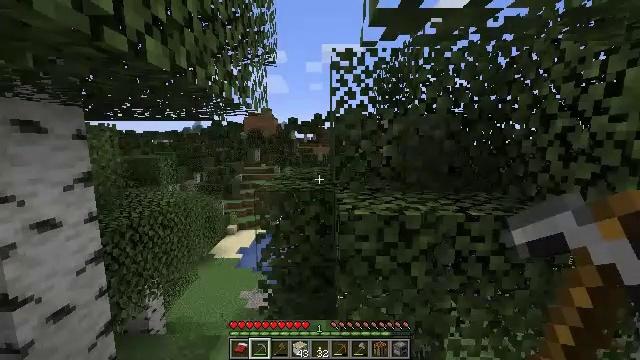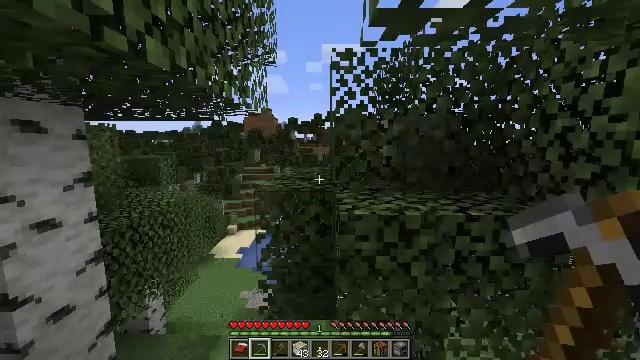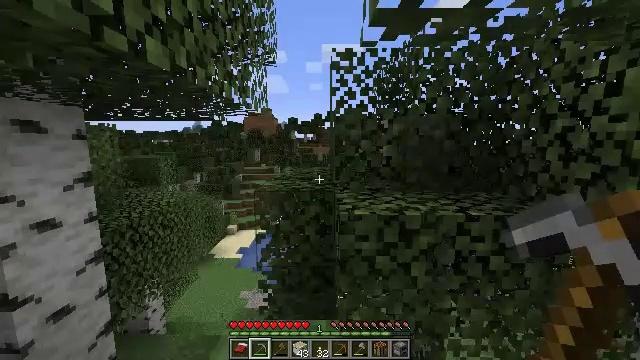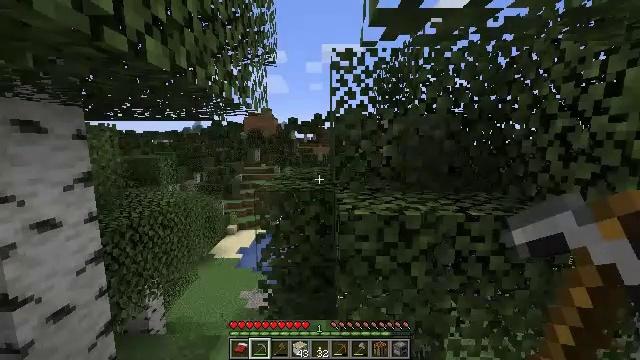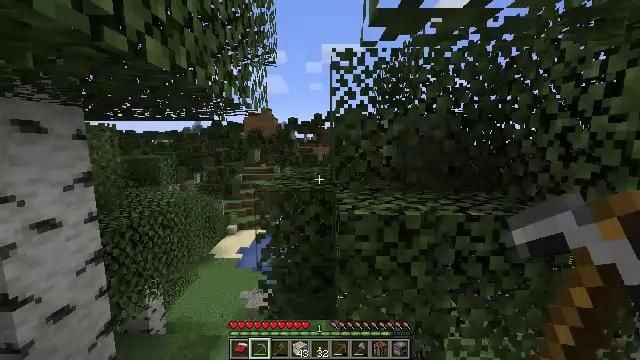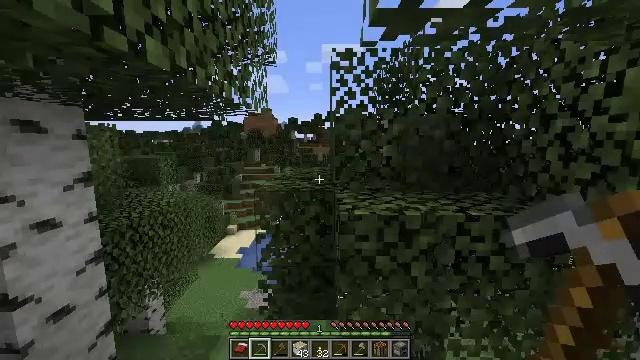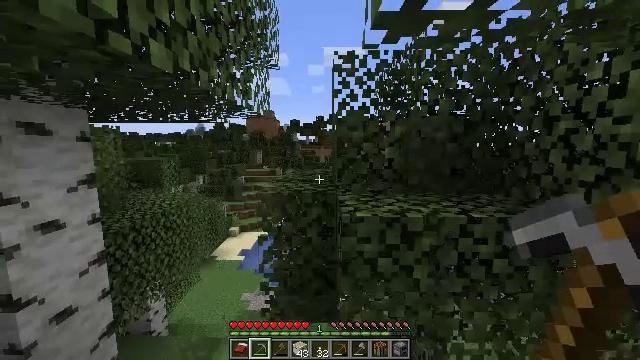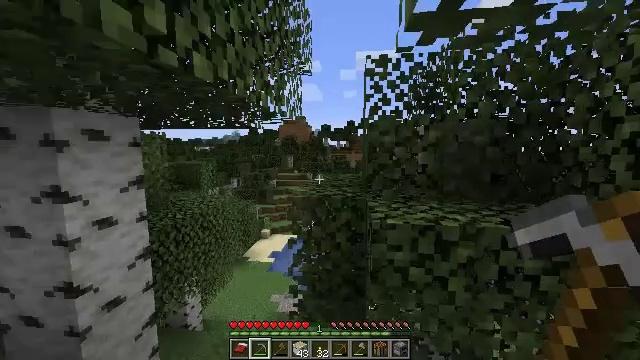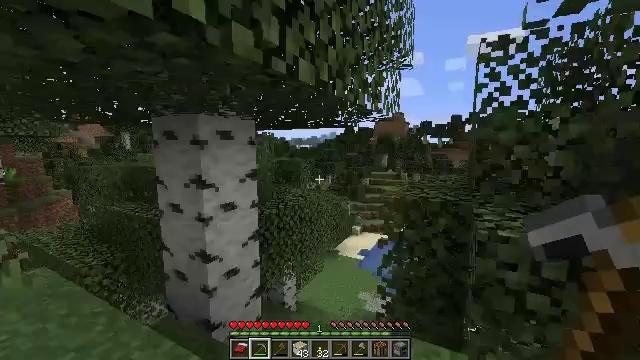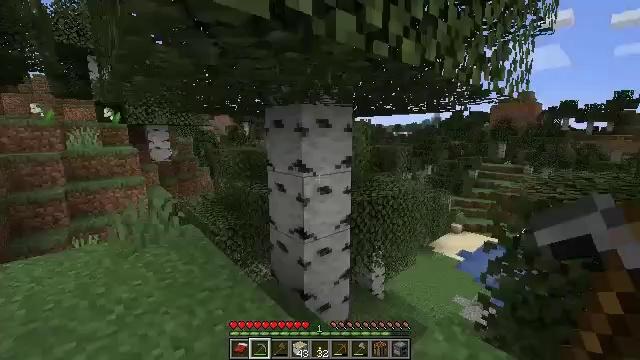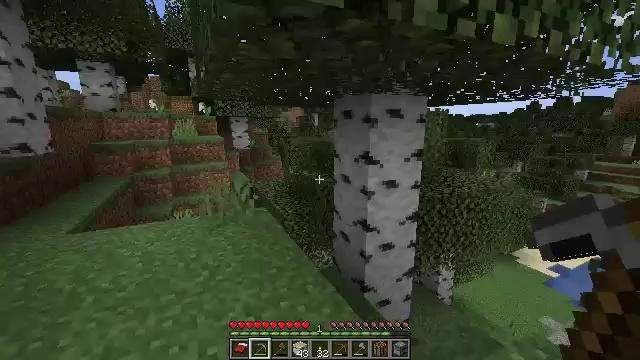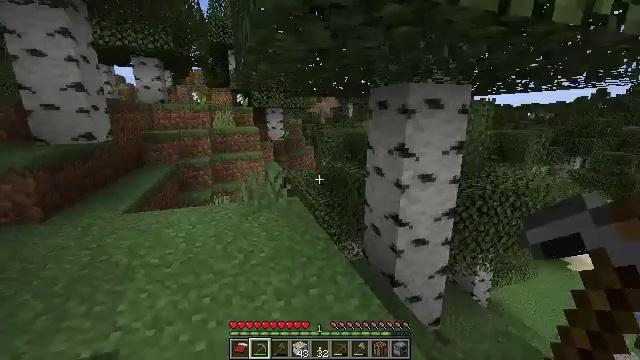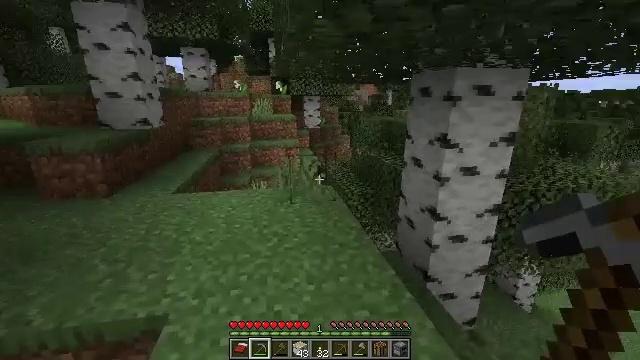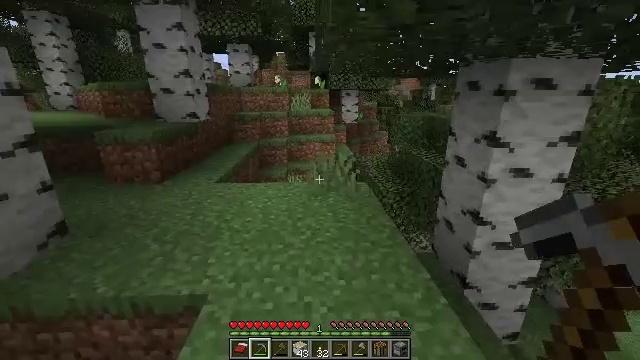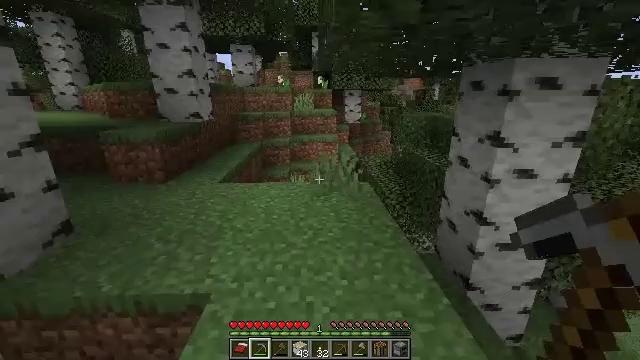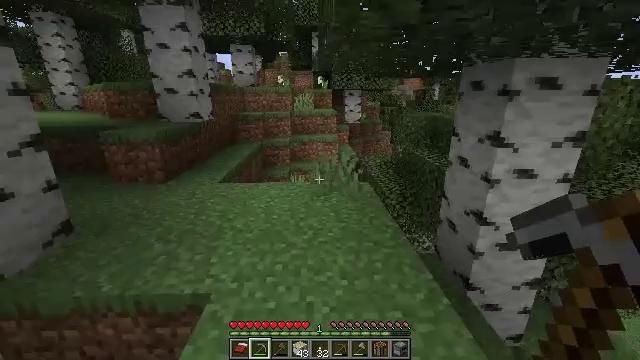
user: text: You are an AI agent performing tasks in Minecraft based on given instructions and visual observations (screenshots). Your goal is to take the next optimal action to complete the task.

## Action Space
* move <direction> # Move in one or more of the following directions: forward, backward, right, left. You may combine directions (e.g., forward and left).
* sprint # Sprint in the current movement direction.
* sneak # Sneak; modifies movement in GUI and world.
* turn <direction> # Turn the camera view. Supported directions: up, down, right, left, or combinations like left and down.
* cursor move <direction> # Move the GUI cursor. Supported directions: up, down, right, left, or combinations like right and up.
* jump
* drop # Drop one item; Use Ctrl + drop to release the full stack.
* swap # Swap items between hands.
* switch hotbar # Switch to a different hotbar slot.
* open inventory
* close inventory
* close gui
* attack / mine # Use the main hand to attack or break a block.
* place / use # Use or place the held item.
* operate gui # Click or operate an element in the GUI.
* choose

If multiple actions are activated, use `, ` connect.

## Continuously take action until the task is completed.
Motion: motion action
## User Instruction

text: Break the birch leaves block.
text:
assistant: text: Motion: no_op
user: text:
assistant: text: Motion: no_op
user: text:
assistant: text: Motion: no_op
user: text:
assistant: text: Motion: no_op
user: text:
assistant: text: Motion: no_op
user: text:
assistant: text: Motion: no_op
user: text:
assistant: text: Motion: turn left and up
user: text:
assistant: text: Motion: turn left
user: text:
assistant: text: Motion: turn left and down
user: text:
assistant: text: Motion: turn left and down
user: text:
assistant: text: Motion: turn left and down
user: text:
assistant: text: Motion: turn left and down
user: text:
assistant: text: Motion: turn left and down
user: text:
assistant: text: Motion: no_op
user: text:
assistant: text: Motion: no_op
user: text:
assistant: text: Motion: no_op
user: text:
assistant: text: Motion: move forward
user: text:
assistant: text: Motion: move forward
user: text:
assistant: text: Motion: move forward
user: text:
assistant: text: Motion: move forward, turn up
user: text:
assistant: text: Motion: move forward, turn up
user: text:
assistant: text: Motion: move forward, turn left
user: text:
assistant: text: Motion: move forward, turn left
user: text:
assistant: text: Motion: move forward
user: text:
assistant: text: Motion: move forward
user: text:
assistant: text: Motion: move forward, turn left
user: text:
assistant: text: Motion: move forward, turn left
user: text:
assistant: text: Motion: move forward, turn left
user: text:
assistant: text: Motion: move forward, turn left
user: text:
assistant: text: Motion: move forward, turn left